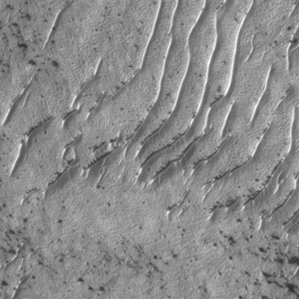
Label: frost